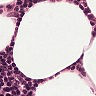
Metastatic tissue present: no